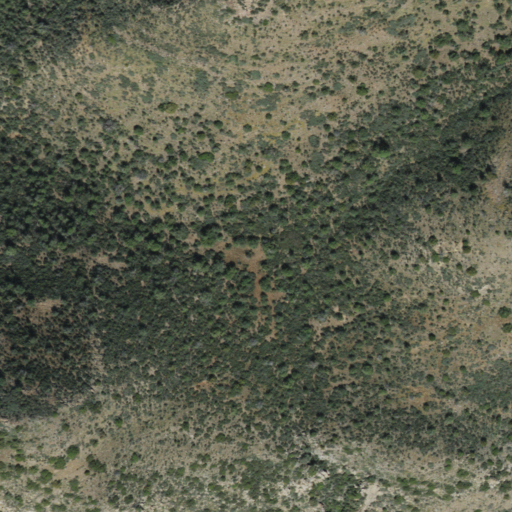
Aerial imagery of gap in Arizona named Mockingbird Pass containing evergreen forest and shrub